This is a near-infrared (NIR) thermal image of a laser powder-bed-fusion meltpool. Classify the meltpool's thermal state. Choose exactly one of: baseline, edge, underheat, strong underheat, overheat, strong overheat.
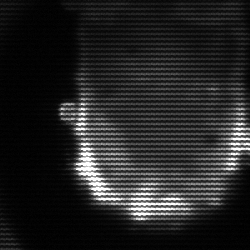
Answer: baseline